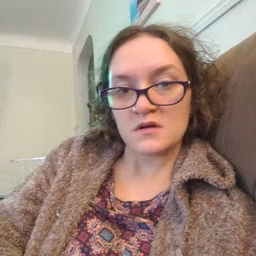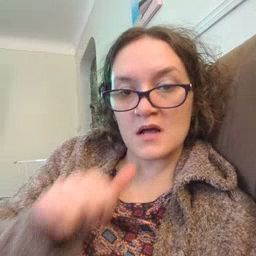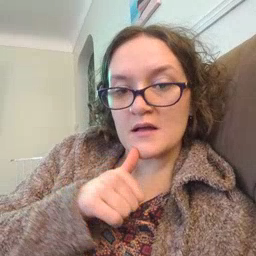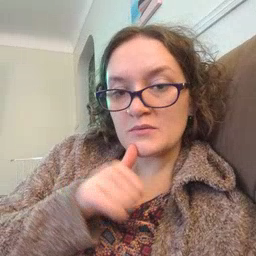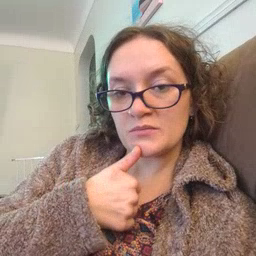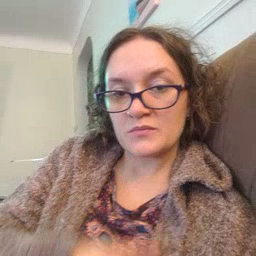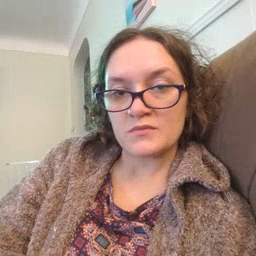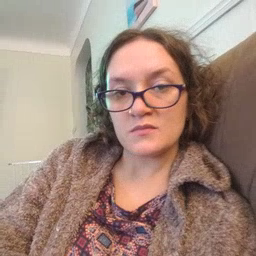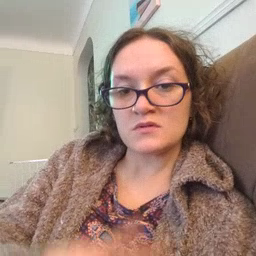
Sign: owie